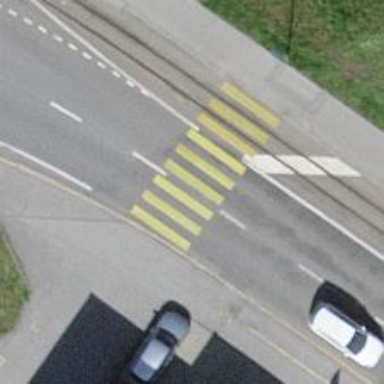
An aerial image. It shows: Marked crossing on the road.